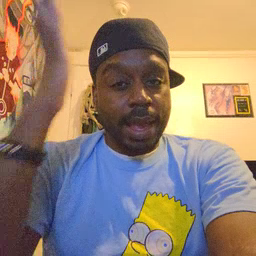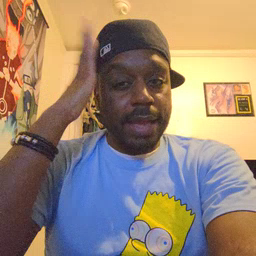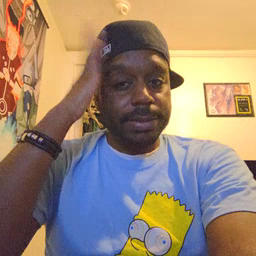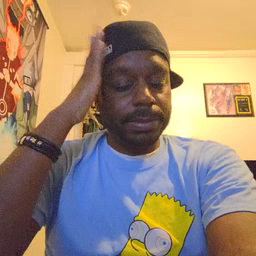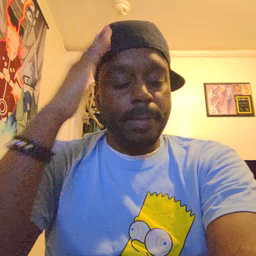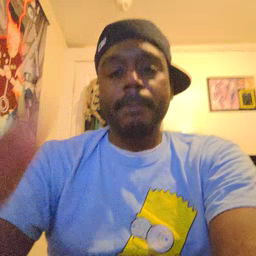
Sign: hat